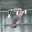
Label: 7